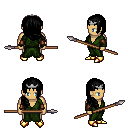
a pixel art fantasy rpg character, male body template, human, tanned skin, green robe, gold greaves, black right-swept hairstyle, silver tiara, leather bracers, gold boots, spear, four views (front, back, left, right), 2x2 character sprite sheet, small pixel art, hard edges, no anti-aliasing